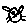
Label: cat